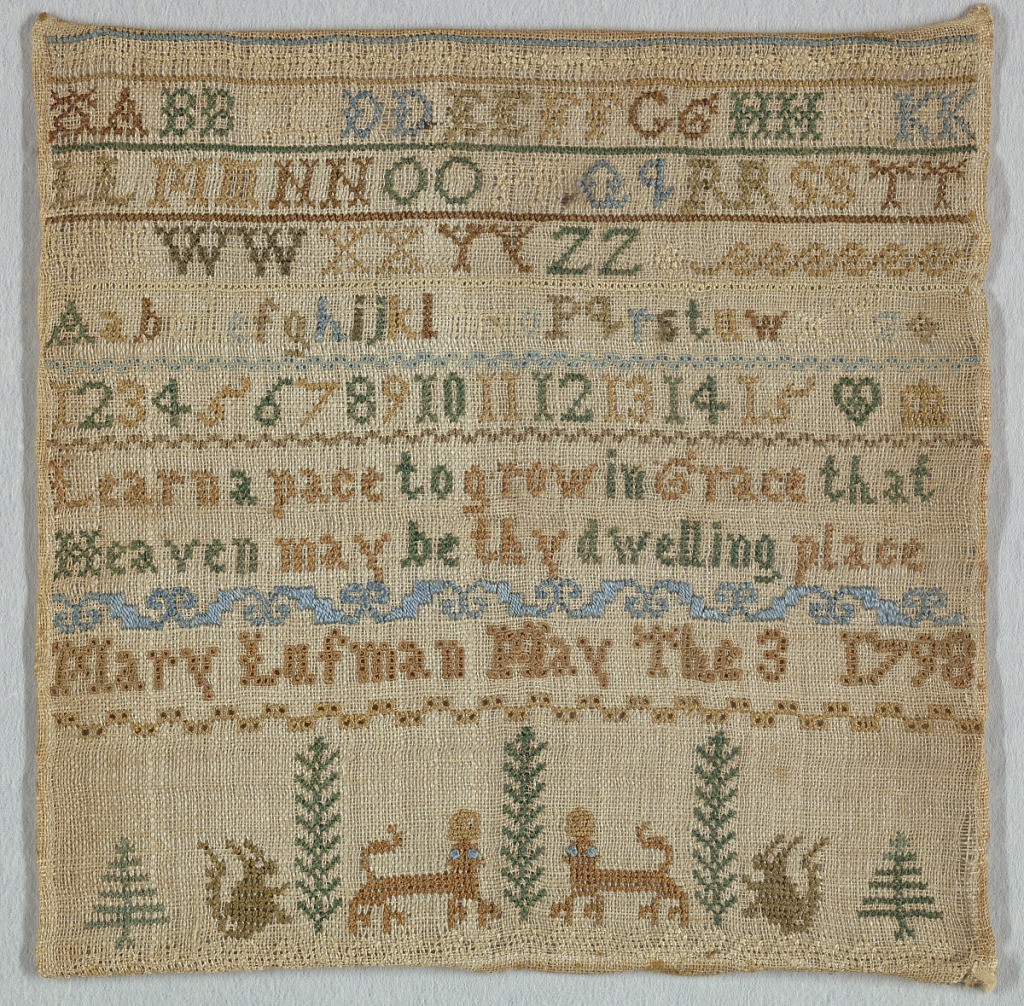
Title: Sampler
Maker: Mary Lufman, American
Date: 1798
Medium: silk embroidery on linen foundation Technique: embroidered in counted cross, satin and eye stitches on plain weave foundation
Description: Multiple bands of alphabets and numerals separated by narrow cross borders, followed by a verse and inscription. At the bottom are trees, squirrels and deer.
The verse reads:
Learn a pace to grow in grace that Heaven may be thy dwelling place
Mary Lufman, May the 3 1798